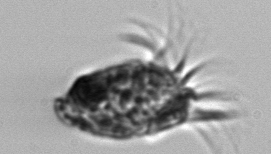
Label: Strombidium_morphotype1